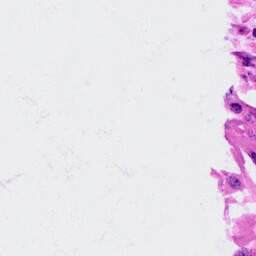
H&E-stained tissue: Cervix